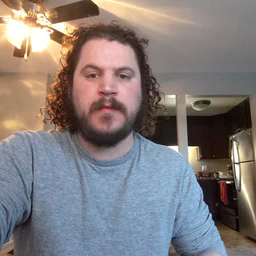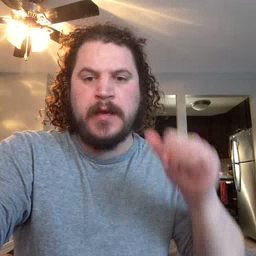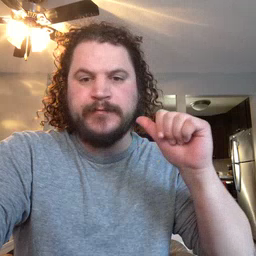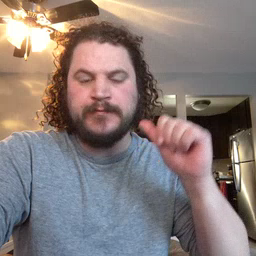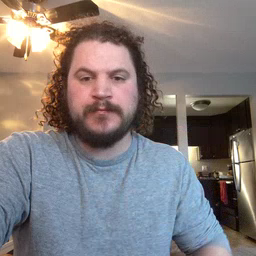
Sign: aunt